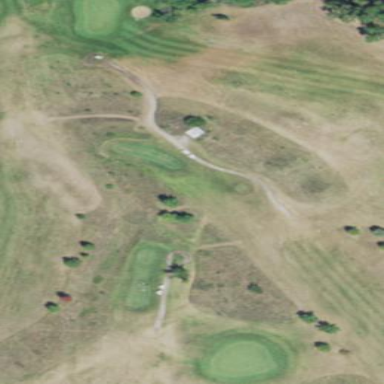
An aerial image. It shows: Golf rough area.